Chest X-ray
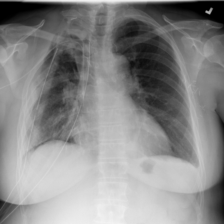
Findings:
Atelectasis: negative
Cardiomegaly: negative
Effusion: negative
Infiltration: negative
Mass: negative
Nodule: negative
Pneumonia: negative
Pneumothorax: positive
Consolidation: negative
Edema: negative
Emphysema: negative
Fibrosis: negative
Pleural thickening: negative
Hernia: negative